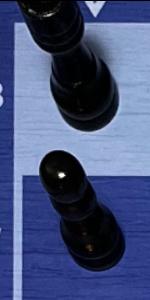
Label: Pawn_Black